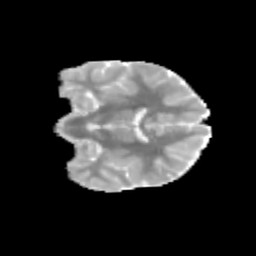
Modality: MD
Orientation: coronal
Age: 11
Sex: male
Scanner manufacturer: siemens
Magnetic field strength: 3 T
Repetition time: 3.8 s
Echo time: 0.07 s